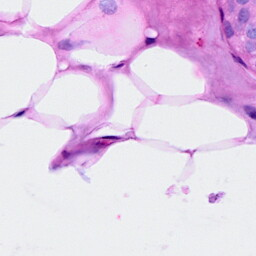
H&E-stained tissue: Breast